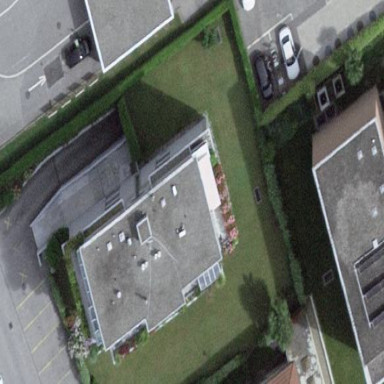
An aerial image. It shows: Building with flat roof made of gravel.